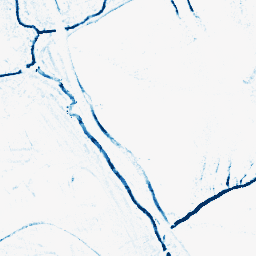
Category: morphological
Decomposition family: morphological_square
Decomposition parameters: operation: closing
size: 5
Upsampling method: quadratic
Upsampling parameters: scale: 8
Upsampling scale: 8